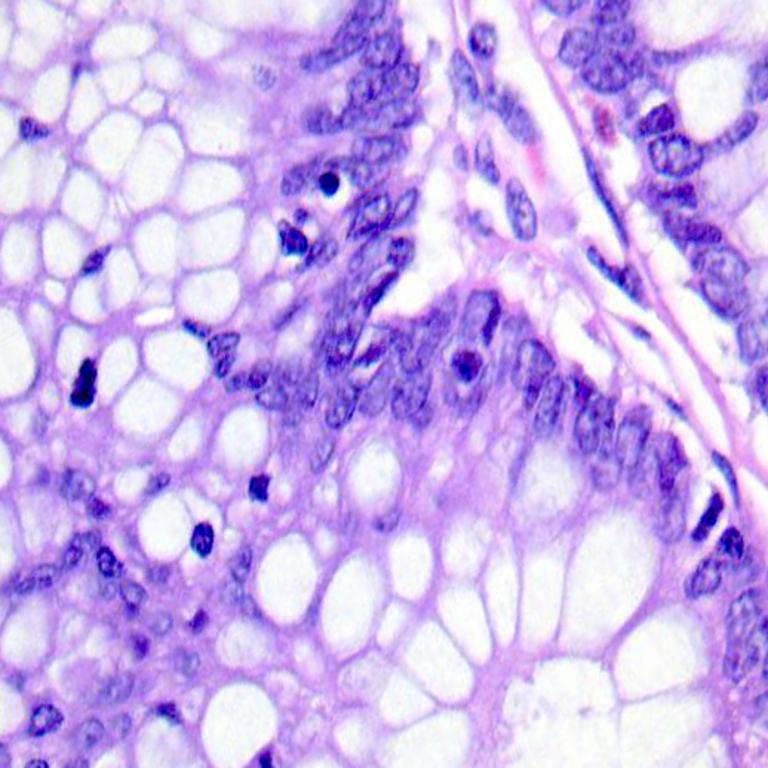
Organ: colon
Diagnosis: benign